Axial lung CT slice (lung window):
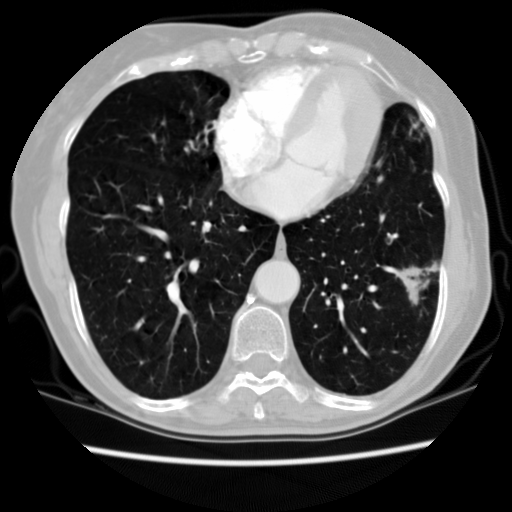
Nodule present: no